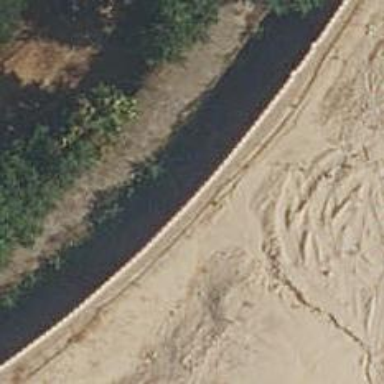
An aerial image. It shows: Retaining wall.